Field crop: maize
Growth stage: 2
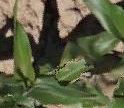
Species: maize